Question: How to fixed iOS analyze issues like "Potential leak of an object stored into"

CODE
'''
ABMultiValueRef email = ABRecordCopyValue(person, kABPersonEmailProperty);
txtEmail.text = ( NSString*)CFBridgingRelease(ABMultiValueCopyValueAtIndex(email, 0));
ABMultiValueRef multi = ABRecordCopyValue(person, kABPersonPhoneProperty);
txtTelel.text = ( NSString*)CFBridgingRelease(ABMultiValueCopyValueAtIndex(multi, 0));
'''
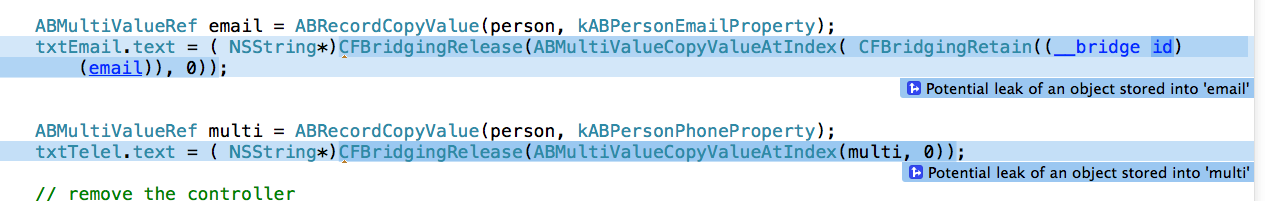
Answer: Try this:
'''
ABMultiValueRef email = ABRecordCopyValue(person, kABPersonEmailProperty);
txtEmail.text = ( NSString*)CFBridgingRelease(ABMultiValueCopyValueAtIndex(email, 0));
CFRelease(email);
ABMultiValueRef multi = ABRecordCopyValue(person, kABPersonPhoneProperty);
txtTelel.text = ( NSString*)CFBridgingRelease(ABMultiValueCopyValueAtIndex(multi, 0));
CFRelease(multi);
'''